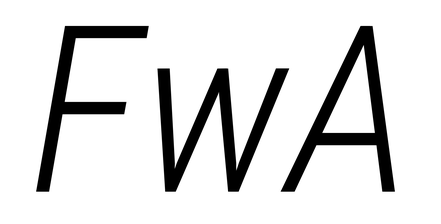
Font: Roboto-Italic_Condensed_Light_Italic